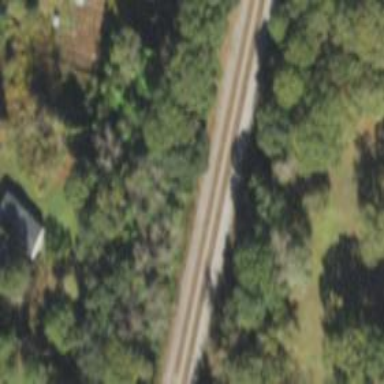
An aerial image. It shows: Railway track.